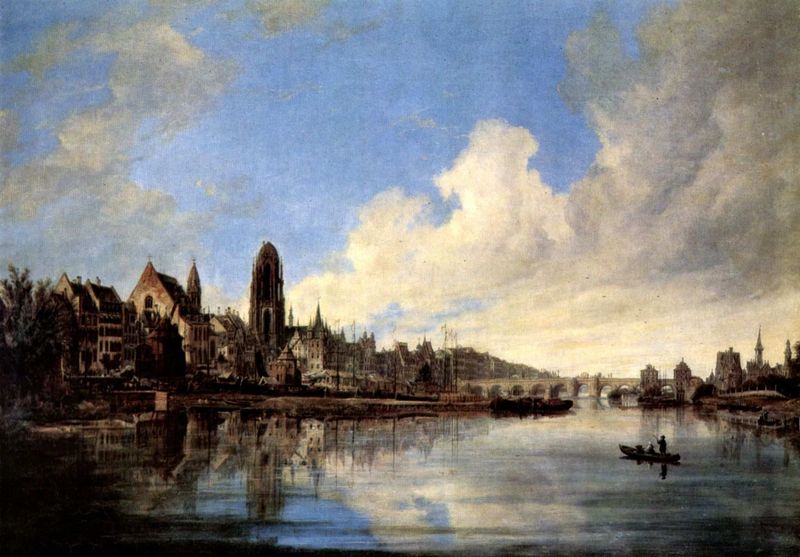
Titel: Frankfurt am Main, Ansicht von Westen
Künstler: Domenico Quaglio
Standort: Frankfurt (am Main)
Institution: Das Städel, Städelsches Kunstinstitut und Städtische Galerie
Schlagwörter: baum, blau, dunkel, gemälde, gewitter, himmel, mann, schatten, wasser, weiß, wolken, bäume, fluss, grün, impressionismus, kirchturm, landschaft, menschen, ocker, see, stadt, ufer, braun, fenster, frankreich, grau, hell, hintergrund, licht, paris, schwarz, ölbild, gebäude, haus, wolke, leute, malerei, barock, stein, bild, holland, niederlande, öl, ferne, flusslauf, horizont, häuser, spiegelung, weite, brücke, gewässer, kanal, kirche, sonne, wasserspiegelung, realismus, gotik, renaissance, boot, boote, kahn, ruder, turm, bewölkt, deutschland, klar, schiff, schiffe, ansicht, bogen, fassaden, ort, vedute, spiegelbild, fischer, moderne, sonnenlicht, dorf, dächer, giebel, hafen, kähne, anleger, bogenbrücke, joche, kai, promenade, querformat, steg, sturm, wetter, monet, reflexe, widerschein, palme, stimmung, glatt, abendstimmung, anlegen, kirchen, kirchtürme, ortschaft, stadtansicht, bögen, ruine, berlin, antike, türme, dom, flussbett, gewitterwolken, wasseroberfläche, zentralperspektive, leinwand, wimpel, kathedrale, fahren, widerspiegelung, hellgrau, mittelalter, stadtlandschaft, florenz, reflektion, palmen, holländisch, viadukt, fähre, stange, london, lagune, brückenbogen, spiegelachse, arno, nachen, staken, spiegelun, überfahrt, vedoute, hamburg, übersetzen, flandern, brüke, antwerpen, speigelung, überqueren, themse, wolken himmel, kirchturmspitzen, brücle, palem, bootsmann, italienische kunst